Question: I am doing simple things. As I am learning to implement CAGradientLayer.
The gradient you see is of Label. I am using autoresizing(not Autolayout). Apart from this have no code written. Autoresizing is not a problem since I've not touched that.
'''
CAGradientLayer *gradientLayer = [[CAGradientLayer alloc]init];
gradientLayer.frame = lblHolder.frame;
gradientLayer.colors = [NSArray arrayWithObjects:(id)[[UIColor redColor] CGColor], (id)[[UIColor greenColor] CGColor], nil];
[lblHolder.layer insertSublayer:gradientLayer atIndex:0];
'''
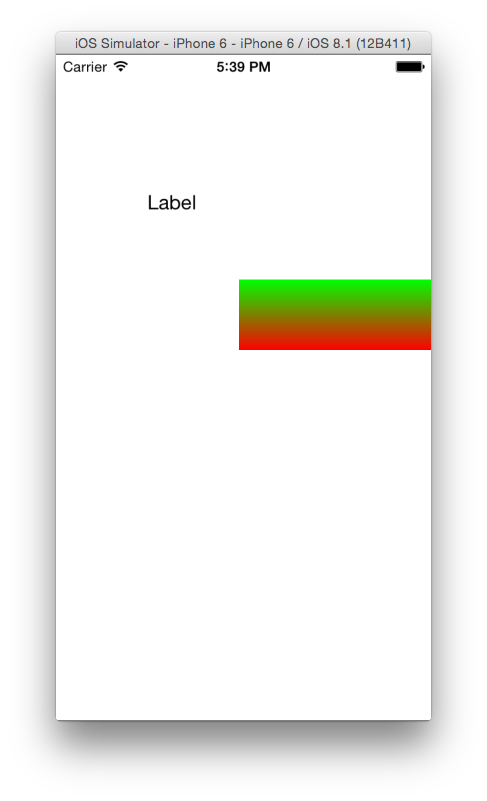
Answer: Try to make the following change:
'''
gradientLayer.frame = lblHolder.bounds;
'''